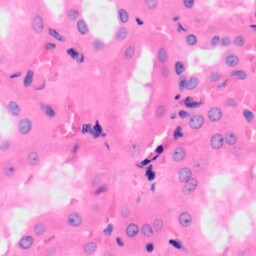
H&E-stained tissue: Kidney